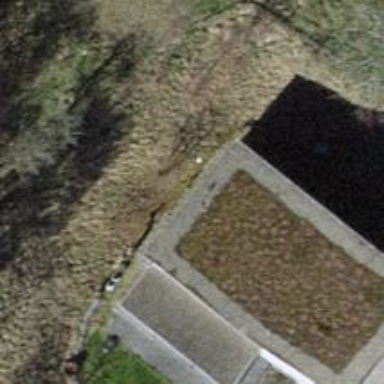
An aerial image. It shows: Building with flat gravel roof in thistle color.